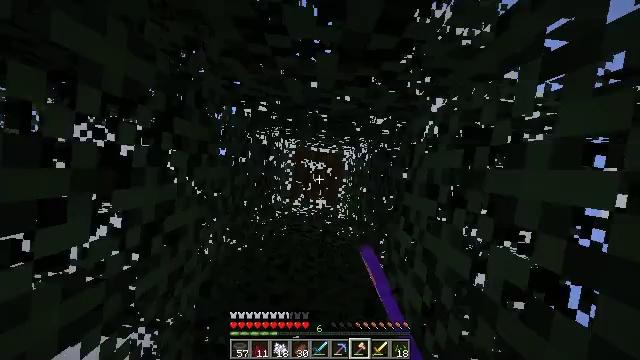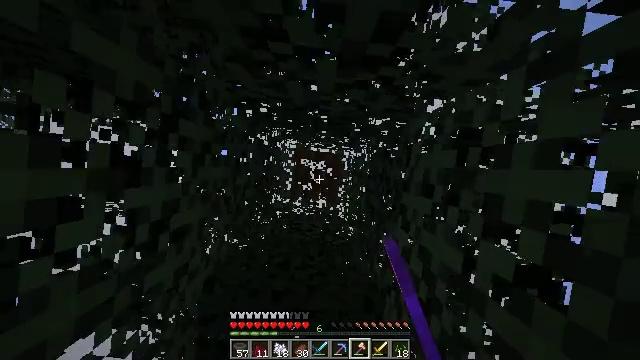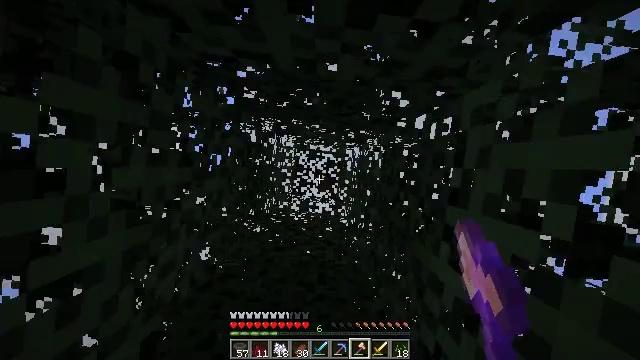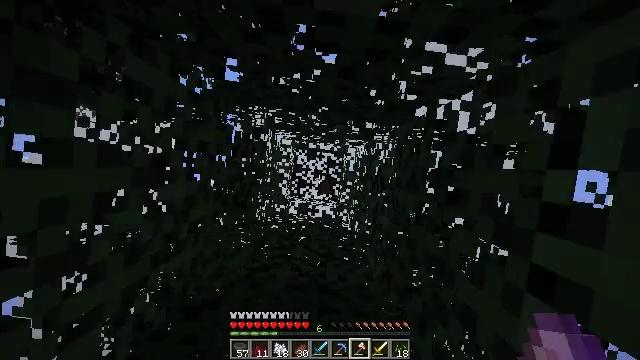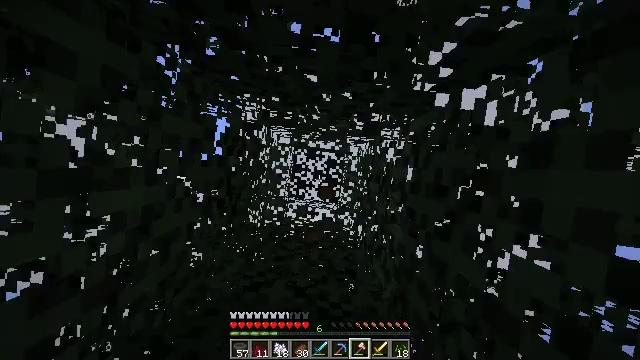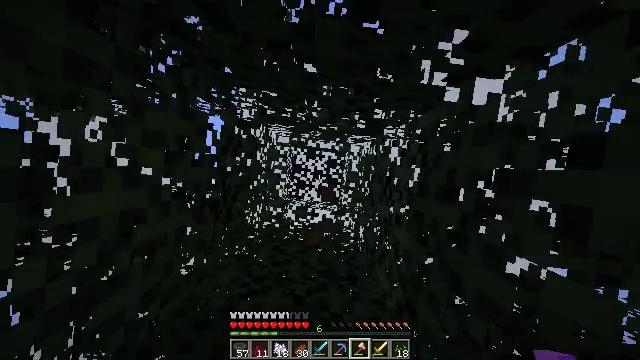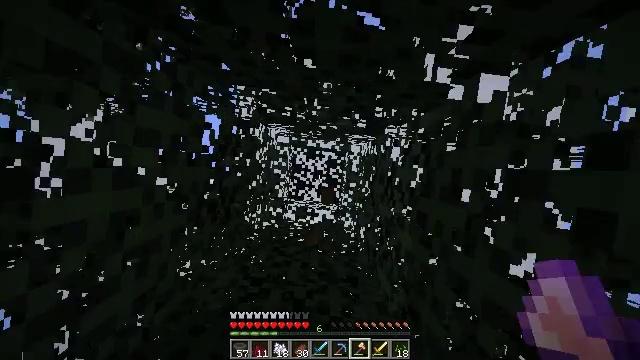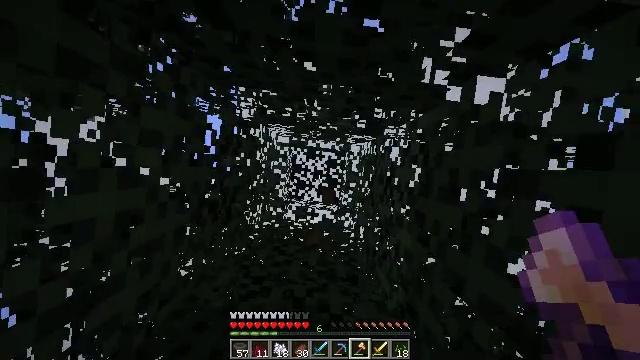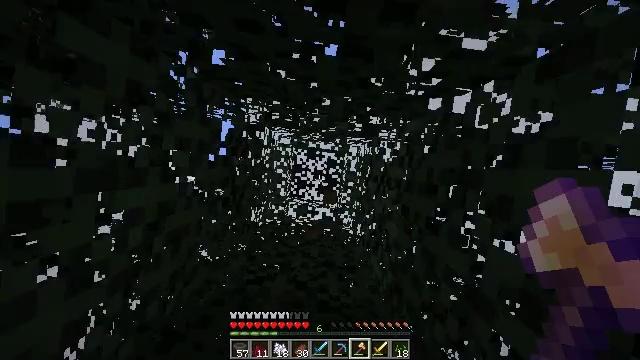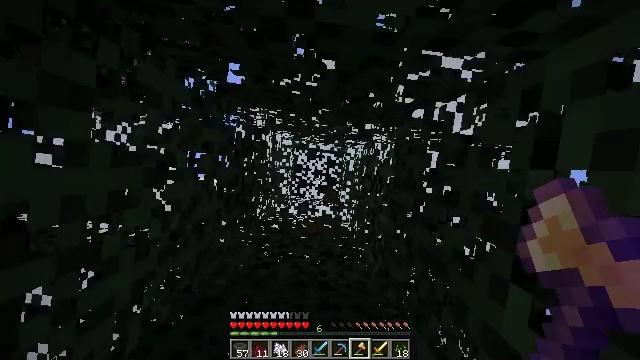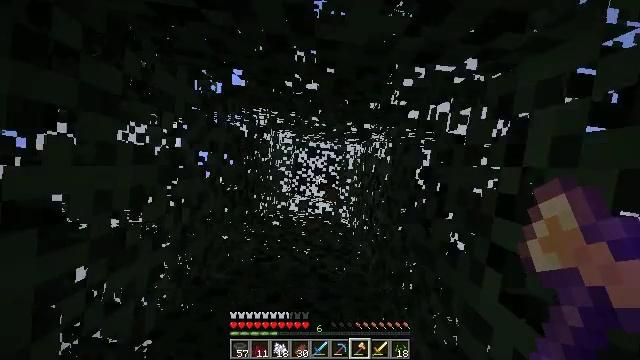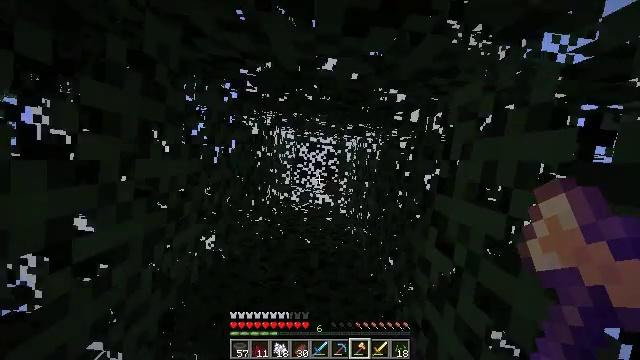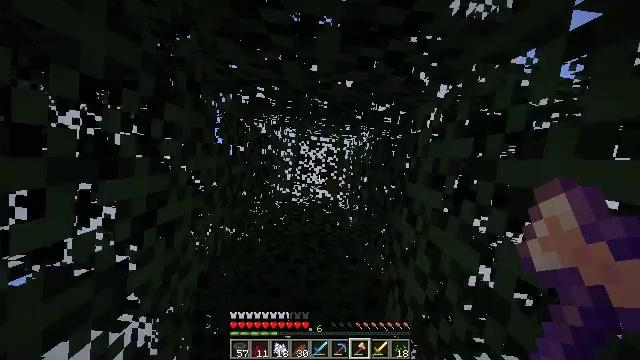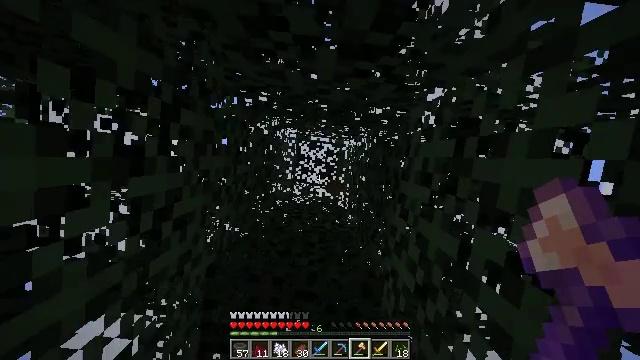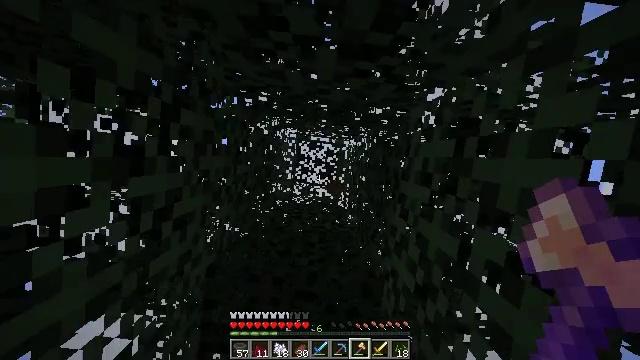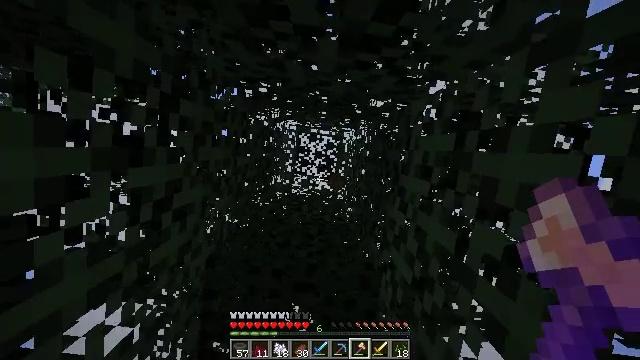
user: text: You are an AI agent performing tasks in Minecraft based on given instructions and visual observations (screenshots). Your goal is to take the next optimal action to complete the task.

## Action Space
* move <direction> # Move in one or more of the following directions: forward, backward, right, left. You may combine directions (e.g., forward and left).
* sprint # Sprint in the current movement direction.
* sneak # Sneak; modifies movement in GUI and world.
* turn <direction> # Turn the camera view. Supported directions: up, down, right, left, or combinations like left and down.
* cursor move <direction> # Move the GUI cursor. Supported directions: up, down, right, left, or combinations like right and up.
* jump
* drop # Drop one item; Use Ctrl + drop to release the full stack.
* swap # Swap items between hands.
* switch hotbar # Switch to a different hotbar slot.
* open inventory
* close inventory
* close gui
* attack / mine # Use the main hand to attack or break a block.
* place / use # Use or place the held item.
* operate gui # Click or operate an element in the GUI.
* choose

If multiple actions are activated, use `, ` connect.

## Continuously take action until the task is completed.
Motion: motion action
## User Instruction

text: Mine spruce leaves from the tree.
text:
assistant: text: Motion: attack / mine, jump
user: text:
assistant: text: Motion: attack / mine, jump
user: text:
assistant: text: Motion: attack / mine, jump
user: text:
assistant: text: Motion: attack / mine, jump
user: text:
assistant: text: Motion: attack / mine, jump
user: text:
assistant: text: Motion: jump
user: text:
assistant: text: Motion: jump
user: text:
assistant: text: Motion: jump
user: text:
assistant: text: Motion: no_op
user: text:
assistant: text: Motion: no_op
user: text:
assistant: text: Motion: turn down
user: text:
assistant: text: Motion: no_op
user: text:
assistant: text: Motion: no_op
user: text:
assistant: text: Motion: no_op
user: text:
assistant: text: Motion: turn down
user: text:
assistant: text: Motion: turn right and down
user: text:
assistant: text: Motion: turn right and down
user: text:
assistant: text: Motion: turn down
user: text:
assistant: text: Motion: turn down, attack / mine
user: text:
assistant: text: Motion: turn down, attack / mine
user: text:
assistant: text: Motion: turn down, attack / mine
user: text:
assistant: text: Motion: turn down, attack / mine
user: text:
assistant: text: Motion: attack / mine
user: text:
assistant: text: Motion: attack / mine
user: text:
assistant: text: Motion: attack / mine
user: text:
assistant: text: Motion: attack / mine
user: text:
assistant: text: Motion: attack / mine
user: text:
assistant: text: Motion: attack / mine
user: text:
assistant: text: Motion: attack / mine
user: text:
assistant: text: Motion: attack / mine